Question: I've created a stacked barchart and faceted using two variables. I'm unable to position the values in the barchart in the middle, it either appears at the extremes or overlaps. The expected image is the following:

I've pasted the script below. Any help would be appreciated.
'''
library(dplyr)
library(reshape2)
library(ggplot2)
year<-c("2000","2000","2010","2010","2000","2000","2010","2010")
area<-c("Rural","Rural","Rural","Rural","Urban","Urban","Urban","Urban")
sex<-c("Male","Female","Male","Female","Male","Female","Male","Female")
city<-c(58,61,74,65,51,55,81,54)'
village<-c(29,30,20,18,42,40,14,29)
town<-c(13,9,6,17,7,5,5,17)
data<-cbind.data.frame(year,area,sex,city,village,town)
dre<-melt(data,id.vars = c("year","area","sex"))
dre <- arrange(dre,year,area,sex,variable) %>%
mutate(pos = cumsum(value) - (0.5 * value))
a <- ggplot(dre,aes(factor(sex),value,fill=variable)) +
geom_bar(stat='identity',position="stack")
b <- a +
facet_wrap(factor(year)~area)
c <- b +
geom_text(aes(label=paste0(value,"%"),y=pos),
position="stack",size=2,hjust=0.85,color="black")
d <- c +
coord_flip() +
theme_bw() +
scale_fill_brewer()
print(d)
'''
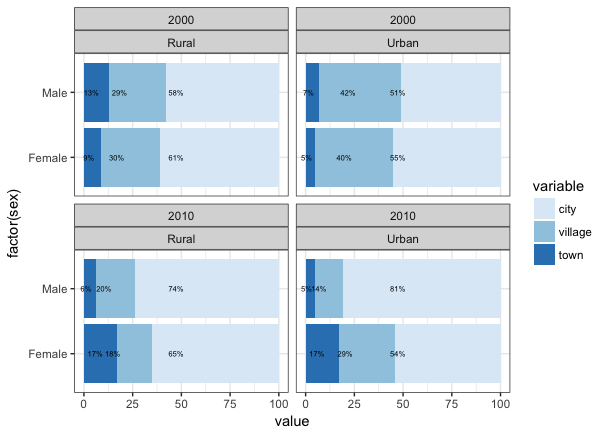
Answer: You no longer need to calculate the position variable. Starting in ggplot2_2.2.0, text can be stacked and centered via 'position_stack'.
The relevant line of 'geom_text' code is below. Notice I don't need to use the "pos" variable at all for text placement.
'''
geom_text(aes(label=paste0(value,"%")),
position = position_stack(vjust = .5), size = 2, color = "black")
'''
The code for the plot and the resulting graph:
'''
ggplot(dre, aes(factor(sex), value, fill = variable)) +
geom_col() +
facet_wrap(factor(year)~area) +
geom_text(aes(label = paste0(value,"%")),
position = position_stack(vjust = .5), size = 2, color = "black") +
coord_flip() +
theme_bw() +
scale_fill_brewer()
'''
<URL>